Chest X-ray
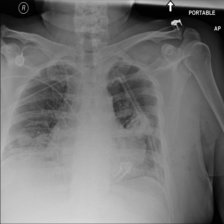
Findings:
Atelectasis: negative
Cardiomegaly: negative
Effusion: negative
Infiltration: negative
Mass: negative
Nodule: positive
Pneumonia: negative
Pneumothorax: negative
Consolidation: negative
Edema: negative
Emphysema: negative
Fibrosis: negative
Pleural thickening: negative
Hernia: negative